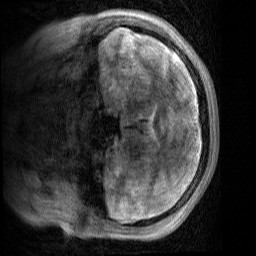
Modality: T2w
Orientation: coronal
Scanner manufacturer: siemens
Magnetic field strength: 3 T
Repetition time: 3.2 s
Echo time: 0.565 s